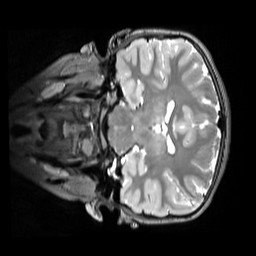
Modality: T2w
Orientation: coronal
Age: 11
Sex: female
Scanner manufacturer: siemens
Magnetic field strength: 3 T
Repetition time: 3.2 s
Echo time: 0.408 s